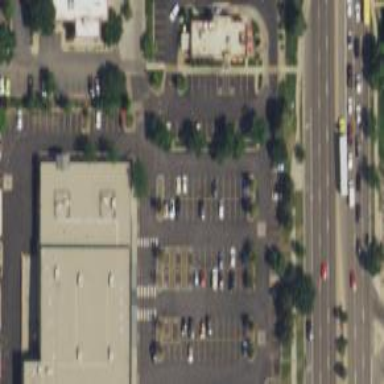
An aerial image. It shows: Parking area with surface.